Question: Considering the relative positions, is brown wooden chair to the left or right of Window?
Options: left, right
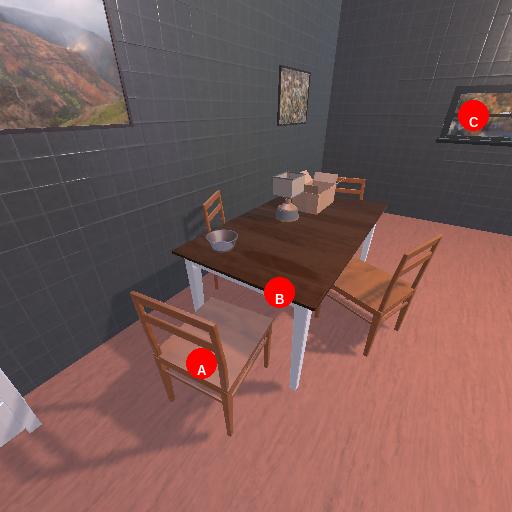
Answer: left